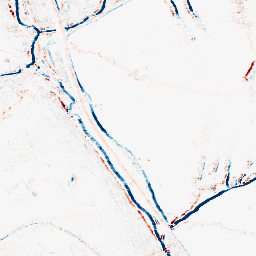
Category: morphological
Decomposition family: morphological_rect
Decomposition parameters: operation: average
width: 5
height: 3
Upsampling method: sinc_hamming
Upsampling parameters: scale: 4
kernel_size: 8
Upsampling scale: 4